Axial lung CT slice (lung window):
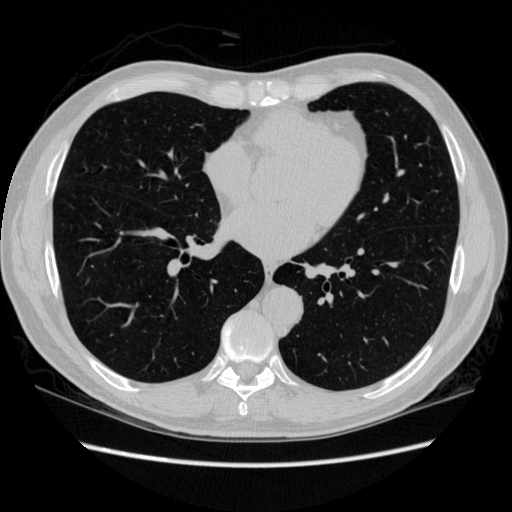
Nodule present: no